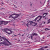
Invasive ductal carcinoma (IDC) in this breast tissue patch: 1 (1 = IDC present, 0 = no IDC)